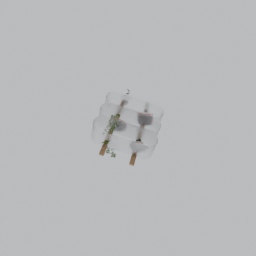
Label: furniture